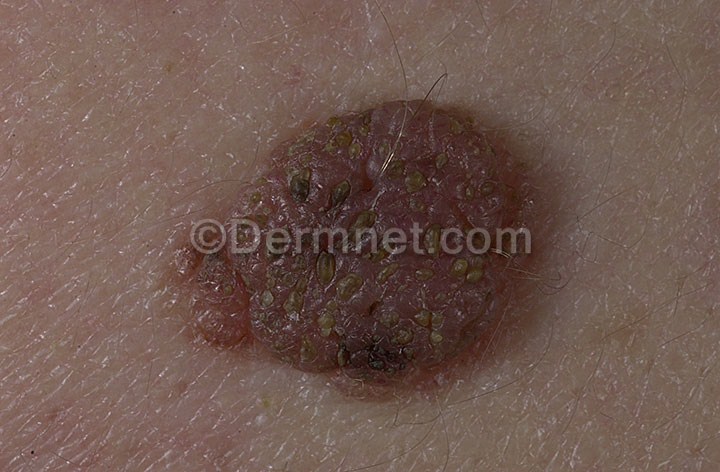
Disease: Seborrheic Keratoses and other Benign Tumors